Question: I have a variable size block of text, which I would like centered in a div. The width of the div is a % of its parent element, and the height is defined by padding however tall the center text is. This is easily achieved via:
'''
<div style="width: 50%; padding: 15px; text-align: center;">
Lorem ipsum...
</div>
'''
That works fine.
But when I try to add the part on the right:
'''
<div style="width: 50%; padding: 15px; text-align: center;">
Lorem ipsum...
<div style="float: right;">ASDF!</div>
</div>
'''
then it counts the width of the text on the right towards the total width of the text, and puts the "ASDF!" on the right, but puts the "Lorem ipsum..." more to the left than it ought to be (as if the total length of lorem... included the asdf!).
Here's a mockup of what I'm trying to achieve:

I think this would be pretty easy with flexbox, but I want to avoid using anything recent because I need to support old browsers.
<URL> it seems to require known widths.
How would I best go about doing this?
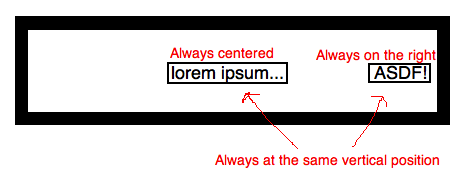
Answer: Try this:
'''
<div class='content' style="width: 50%; padding: 15px; text-align: center; position: relative">
<div class="noDown" style="position: absolute; right: 0;">ASDF!</div>
Lorem ipsum...
</div>
'''
JsFiddle Test: <URL>